Interaction volume radius: 5 \u00c5
Interaction volume height: 30 \u00c5
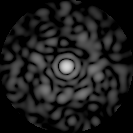
Disorder parameter: 0.8433